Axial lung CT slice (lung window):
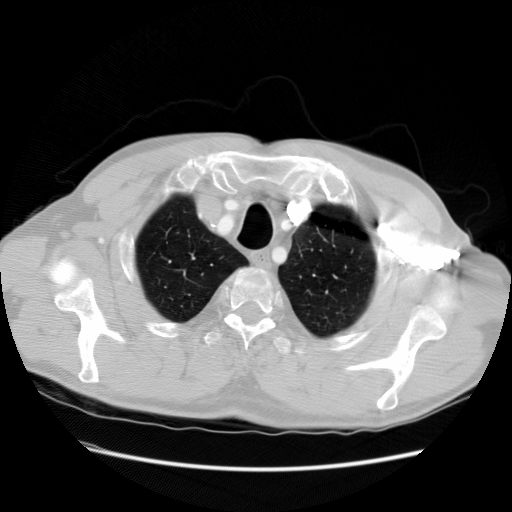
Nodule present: no